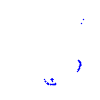
Particle: proton